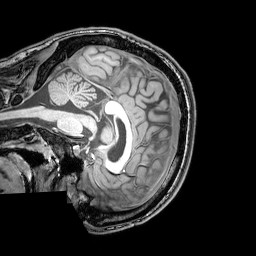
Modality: T1w
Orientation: sagittal
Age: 26
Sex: male
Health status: healthy
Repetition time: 0.081 s
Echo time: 0.037 s